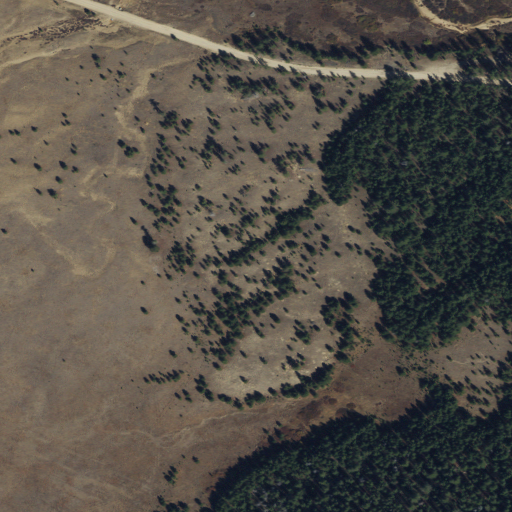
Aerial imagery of depression(s) in Idaho named Pen Basin containing grassland, herbaceous wetlands, evergreen forest, shrub, and woody wetlands